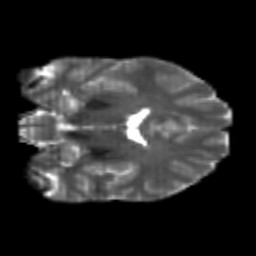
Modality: T2w
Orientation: coronal
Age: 25
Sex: male
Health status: healthy
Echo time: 0.074 s